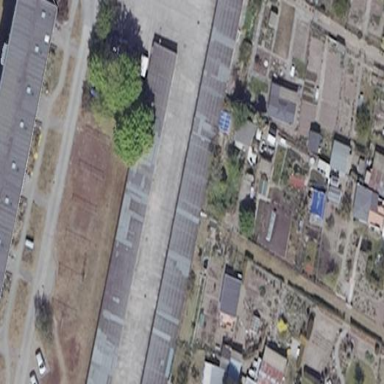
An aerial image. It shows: Group of garages.